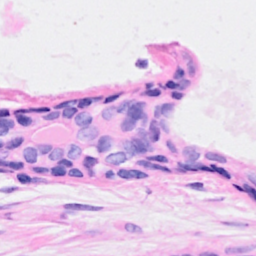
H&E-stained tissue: Breast